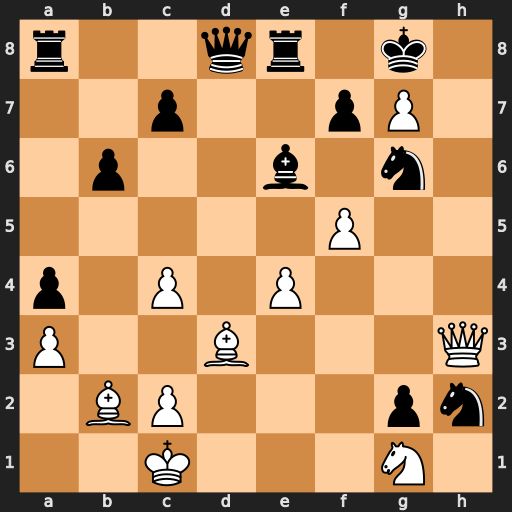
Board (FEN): r2qr1k1/2p2pP1/1p2b1n1/5P2/p1P1P3/P2B3Q/1BP3pn/2K3N1
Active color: w
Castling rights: -
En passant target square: -
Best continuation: Qh8+ Nxh8 gxh8=Q#